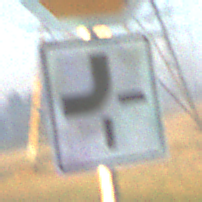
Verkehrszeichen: VerlaufVorfahrtsstrasse2
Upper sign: Stop
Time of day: SunriseSunset
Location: Outdoor (Nature)
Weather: Clear
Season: NotSpecified
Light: Natural